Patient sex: M
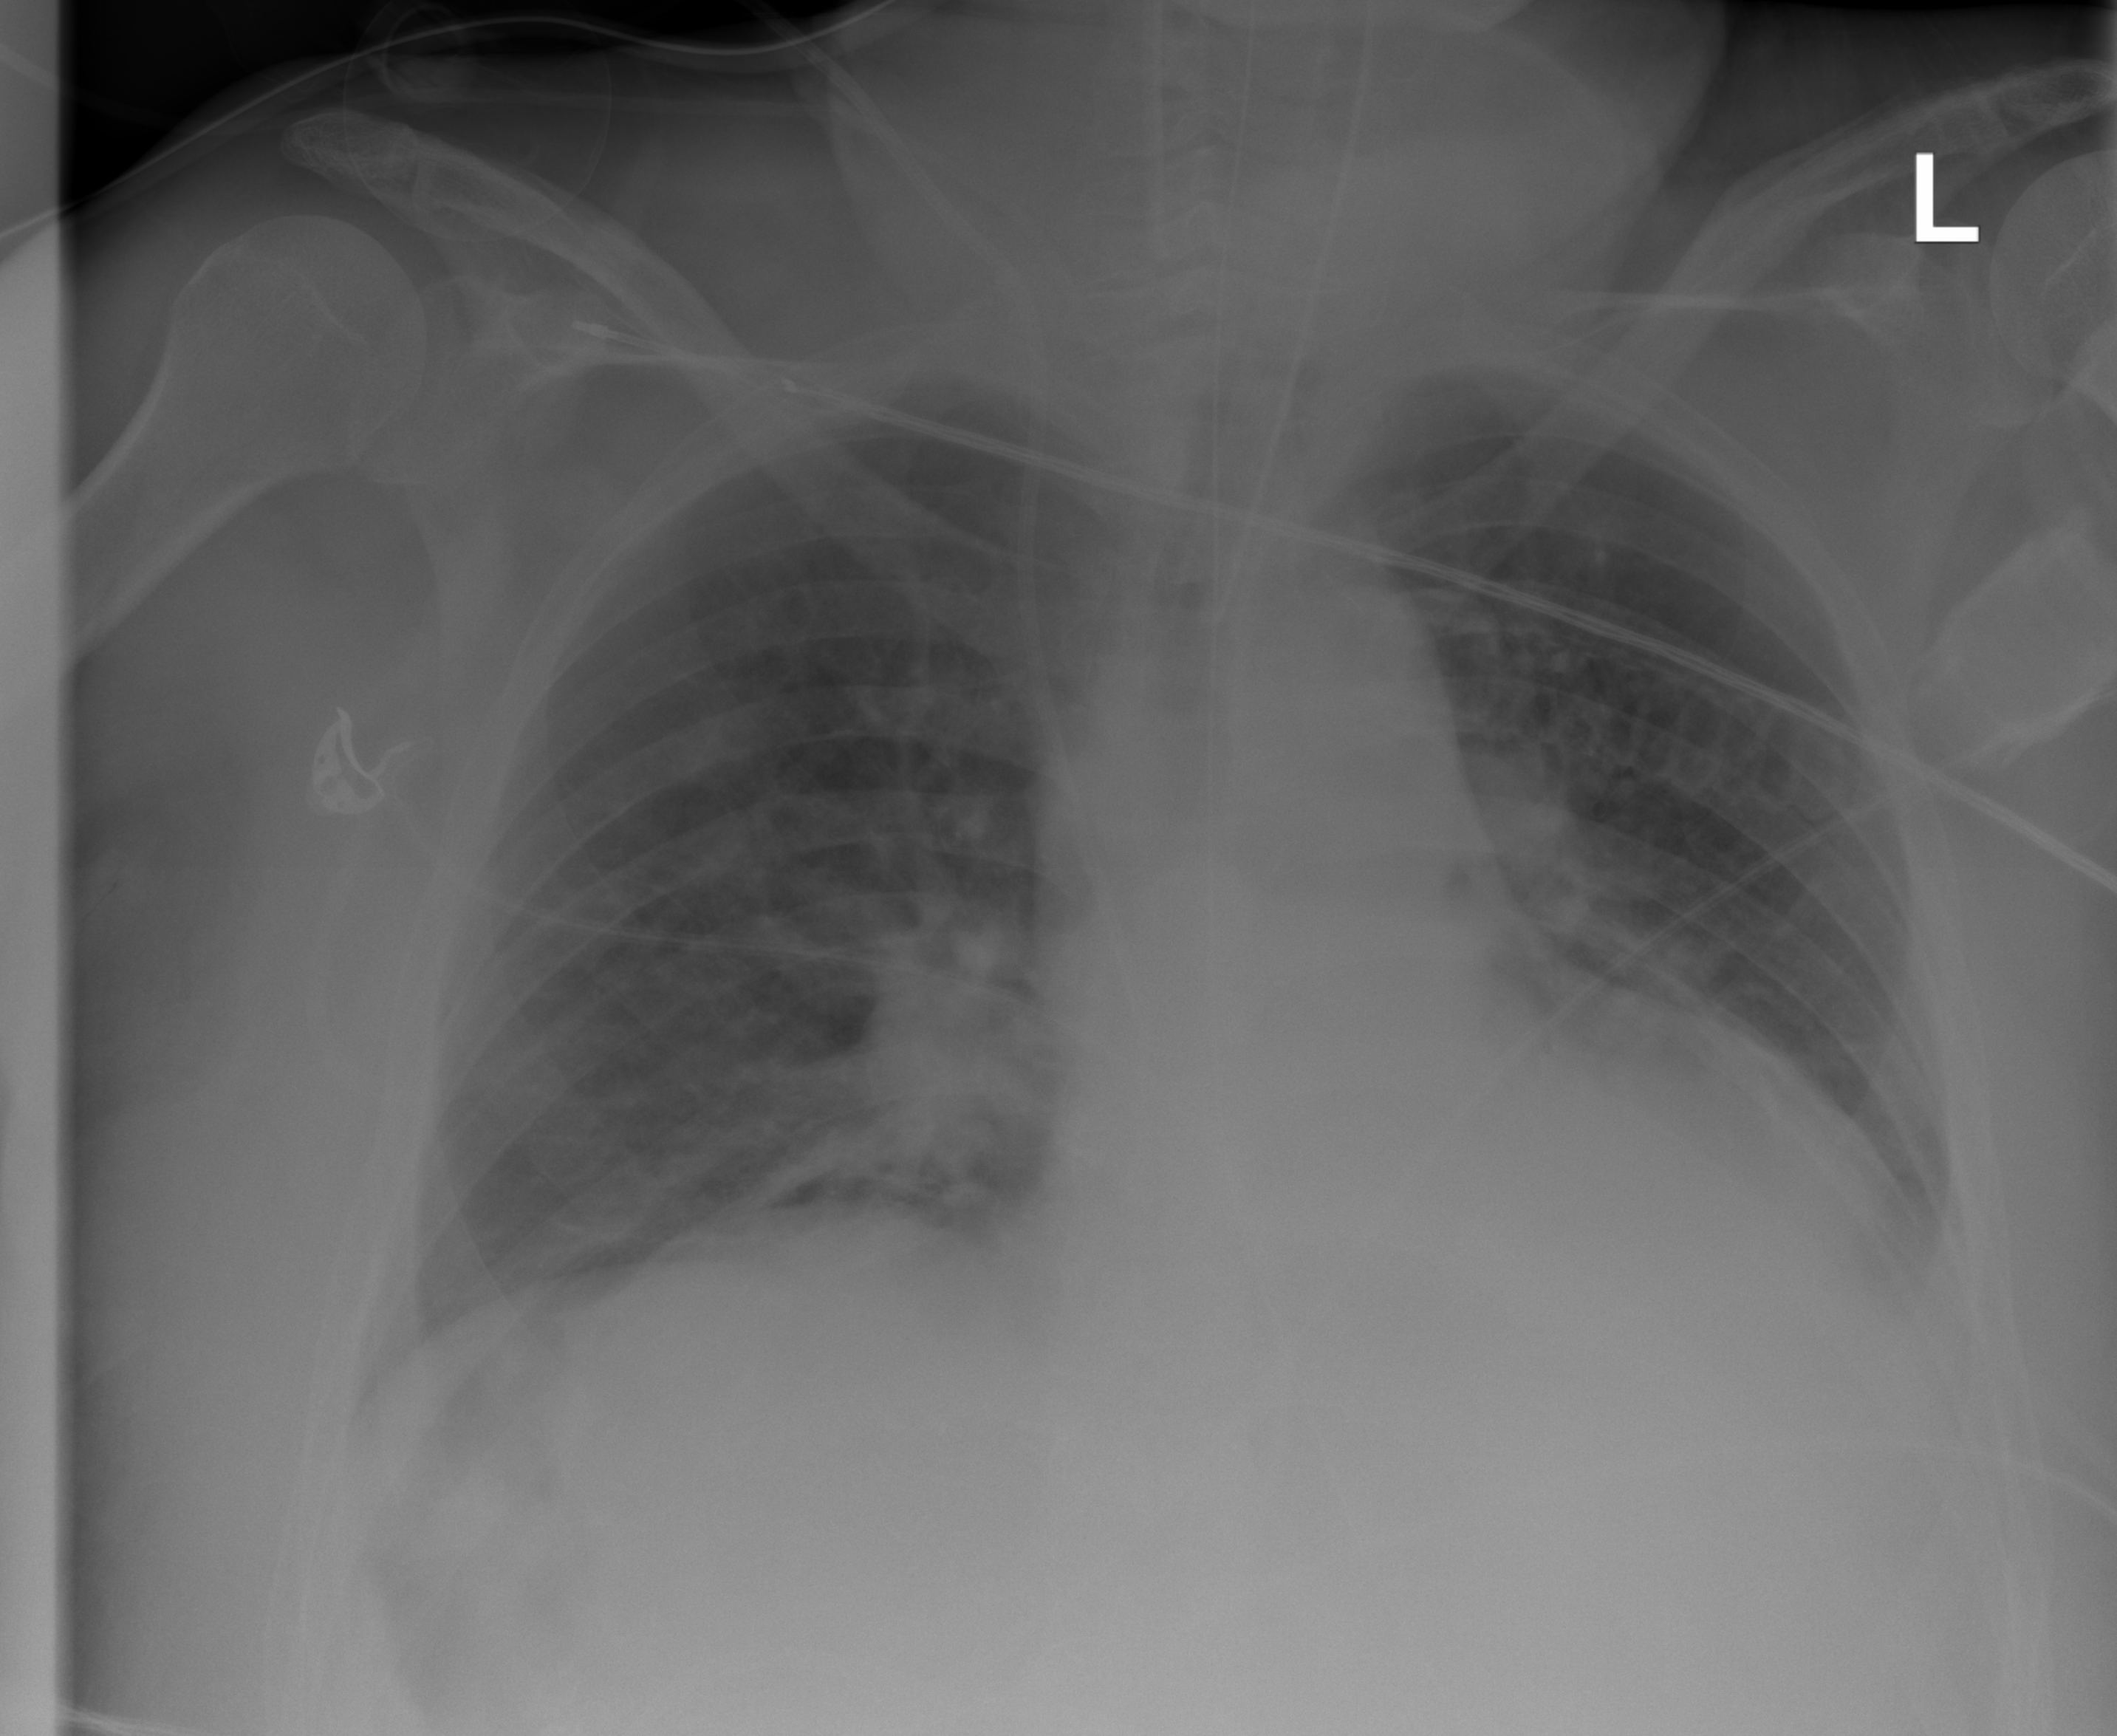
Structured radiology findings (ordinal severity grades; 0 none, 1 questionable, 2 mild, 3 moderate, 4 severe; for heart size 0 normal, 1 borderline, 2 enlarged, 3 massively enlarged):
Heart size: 2
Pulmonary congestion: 0
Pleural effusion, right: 1
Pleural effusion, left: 2
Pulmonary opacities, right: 0
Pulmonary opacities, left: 0
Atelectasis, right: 2
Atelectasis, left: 2